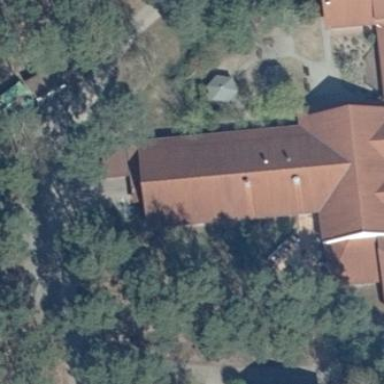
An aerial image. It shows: Gabled building with roof made of roof tiles.